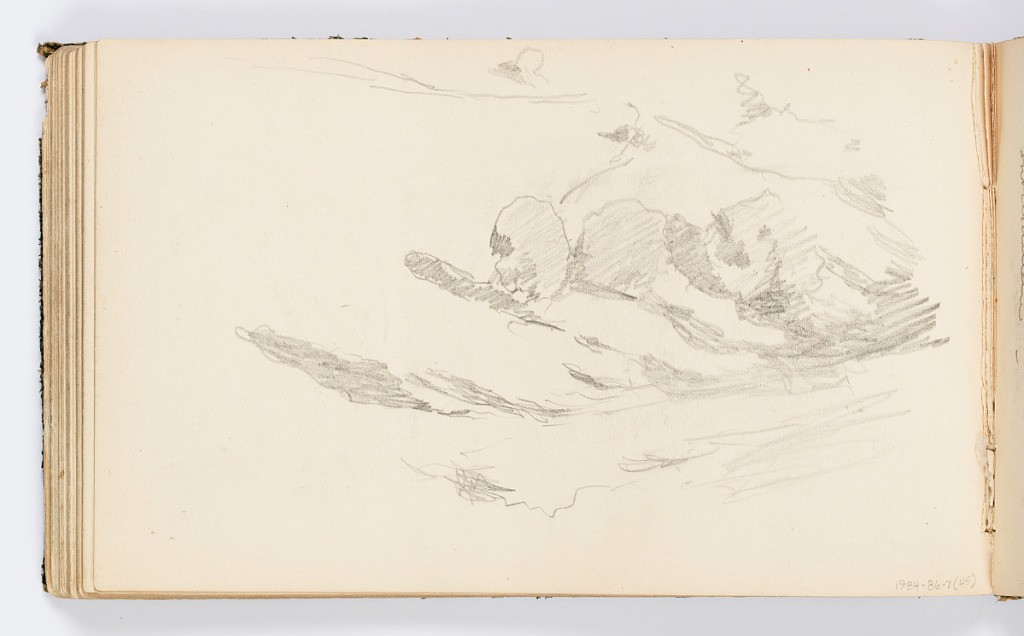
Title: Sketchbook Page
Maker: Kenyon Cox, American, 1856–1919
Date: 1883
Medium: Graphite on paper
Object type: Sketchbook folio
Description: Sketch of a hilly landscape with trees or shrubs.